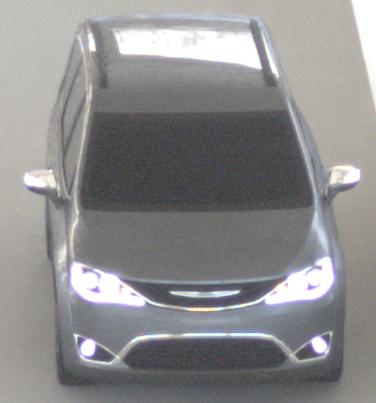
Make: Chrysler
Model: Pacifica
Detailed model: -
Model produced from: 2016
Model produced until: 2020
Doors: 5
Color: gray
Road condition: dry road
Daytime: morning or afternoon
Contrast: low contrast